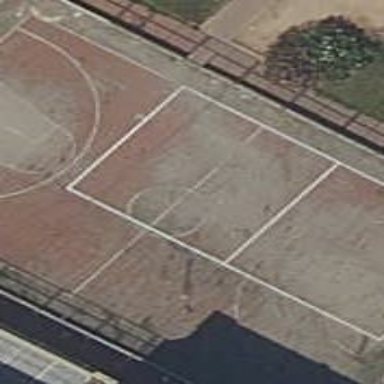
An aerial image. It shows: Basketball court on pitch.